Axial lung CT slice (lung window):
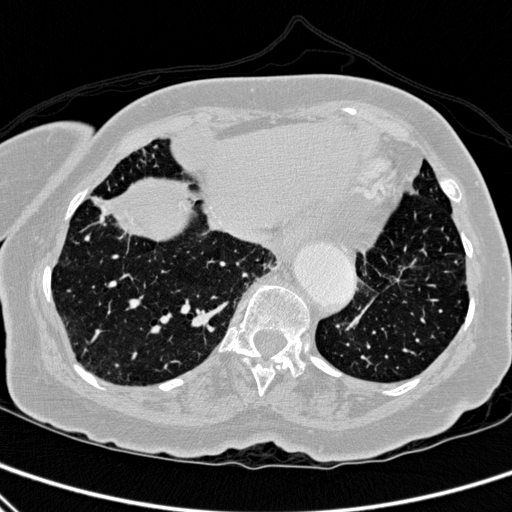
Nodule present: no